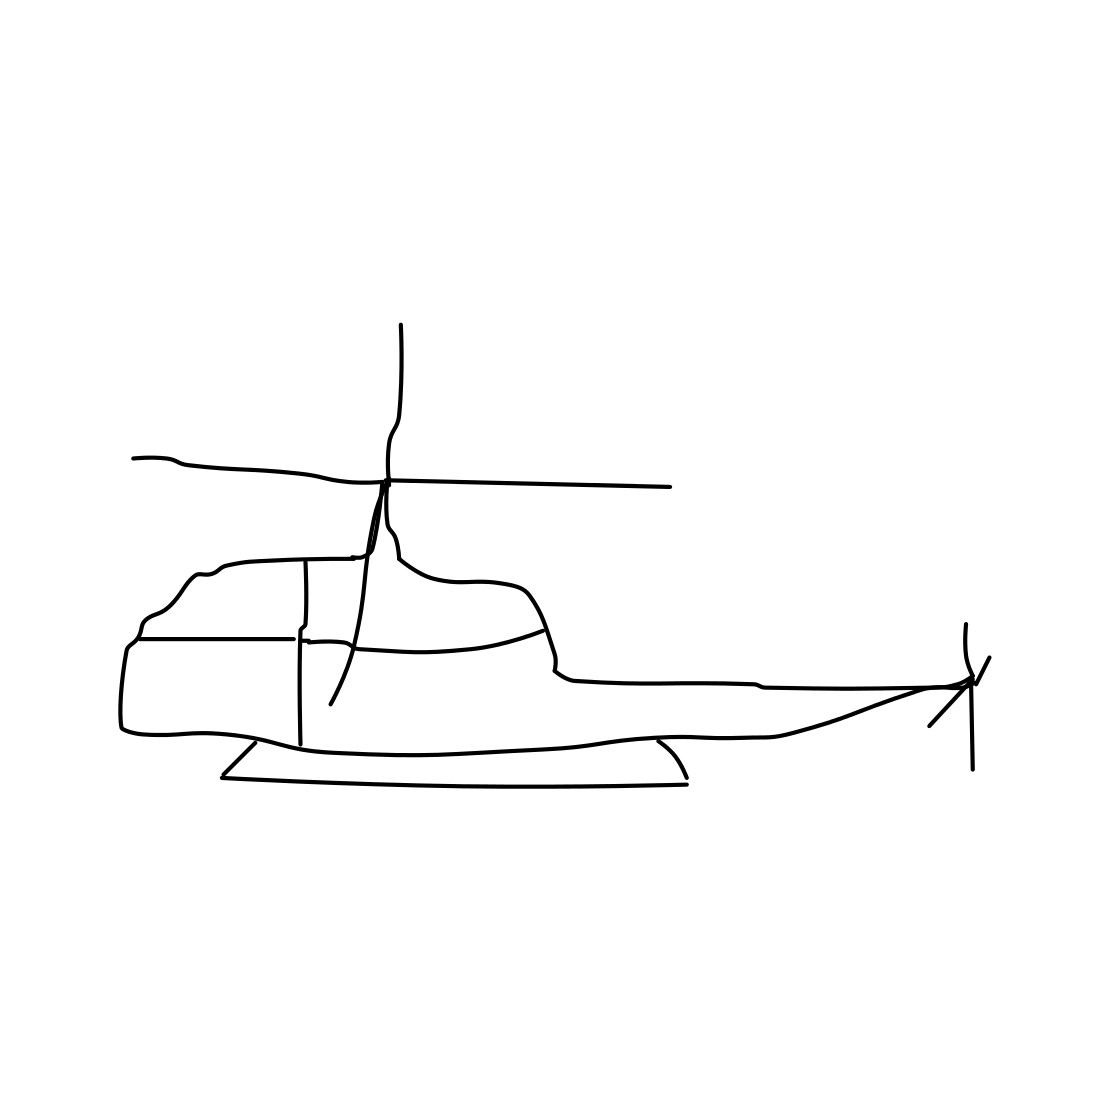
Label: helicopter